Field crop: maize
Growth stage: 1
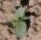
Species: datura